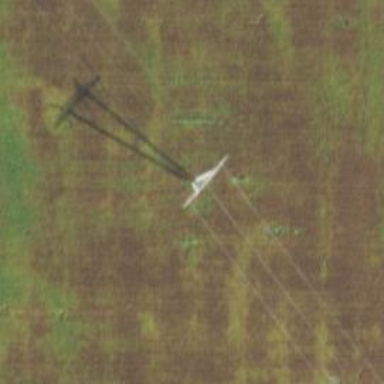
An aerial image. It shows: Lattice structure tower.